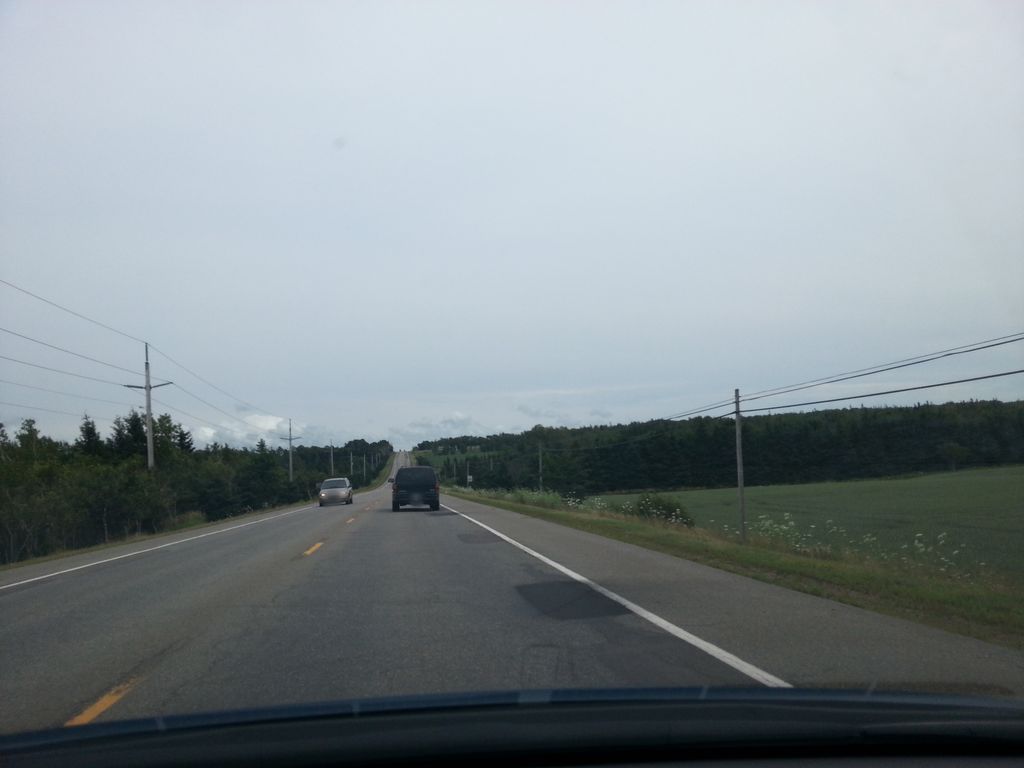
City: charlottetown